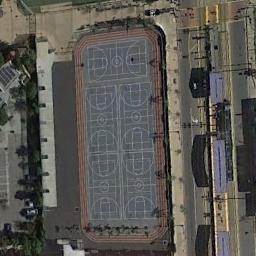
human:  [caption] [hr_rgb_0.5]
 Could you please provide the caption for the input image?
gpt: Some basketball courts on the vacant lot and some purple shades beside .

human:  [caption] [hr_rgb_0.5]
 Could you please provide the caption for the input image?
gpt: The blue buildings are next to the basketball courts .

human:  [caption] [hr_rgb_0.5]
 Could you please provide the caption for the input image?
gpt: There are several basketball courts in the upper left corner .

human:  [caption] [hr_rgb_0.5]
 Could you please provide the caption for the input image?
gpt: There are several neatly arrayed basketball courts between the roads .

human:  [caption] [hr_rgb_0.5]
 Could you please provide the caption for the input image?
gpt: Many basketball courts are in the middle of the playground .